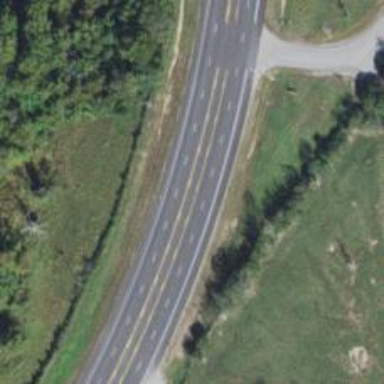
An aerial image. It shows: Trunk highway.